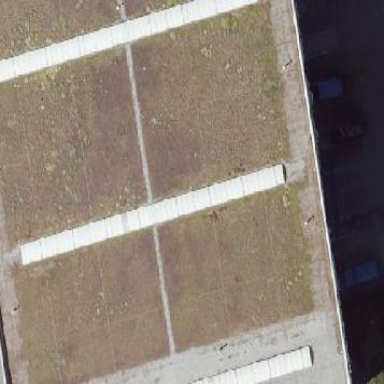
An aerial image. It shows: Building part with flat roof.